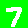
Digit: 7